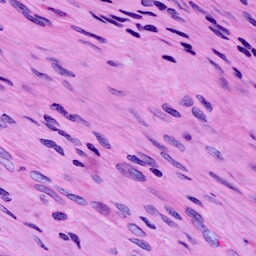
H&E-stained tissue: Cervix